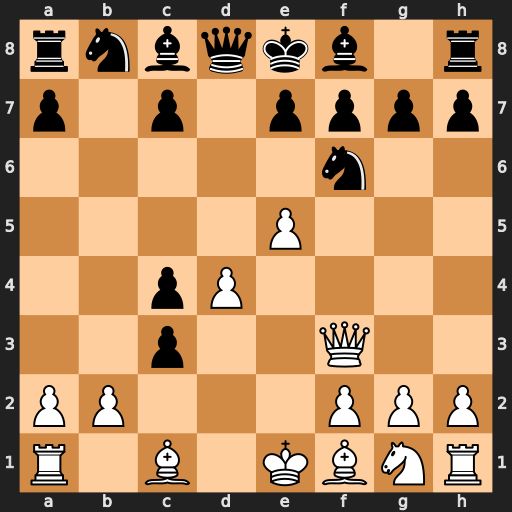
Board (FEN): rnbqkb1r/p1p1pppp/5n2/4P3/2pP4/2p2Q2/PP3PPP/R1B1KBNR
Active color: w
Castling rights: KQkq
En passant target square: -
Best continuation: Qxa8 cxb2 Bxb2